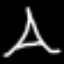
Label: The Eiffel Tower